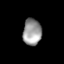
Tissue: lung
Cell type: Epithelial cells
Senescence score: 0.2391
Nuclear area (px): 484
Mean DAPI intensity: 151.946